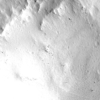
Label: not_dusty